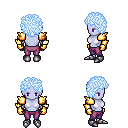
a pixel art fantasy rpg character, female body template, dark elf, purple skin, gold arm armor, magenta pants, white cyan curly afro hairstyle, gold gloves, metal boots, four views (front, back, left, right), 2x2 character sprite sheet, small pixel art, hard edges, no anti-aliasing